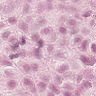
Metastatic tissue present: yes